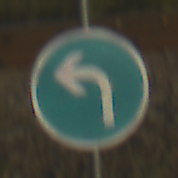
Verkehrszeichen: VorgeschriebeneFahrtrichtungLinks
Umgebung: Outdoor, RoadRail
Tageszeit: SunriseSunset
Wetter: Clear
Licht: Natural
Jahreszeit: NotSpecified
Kontrast: HighContrast